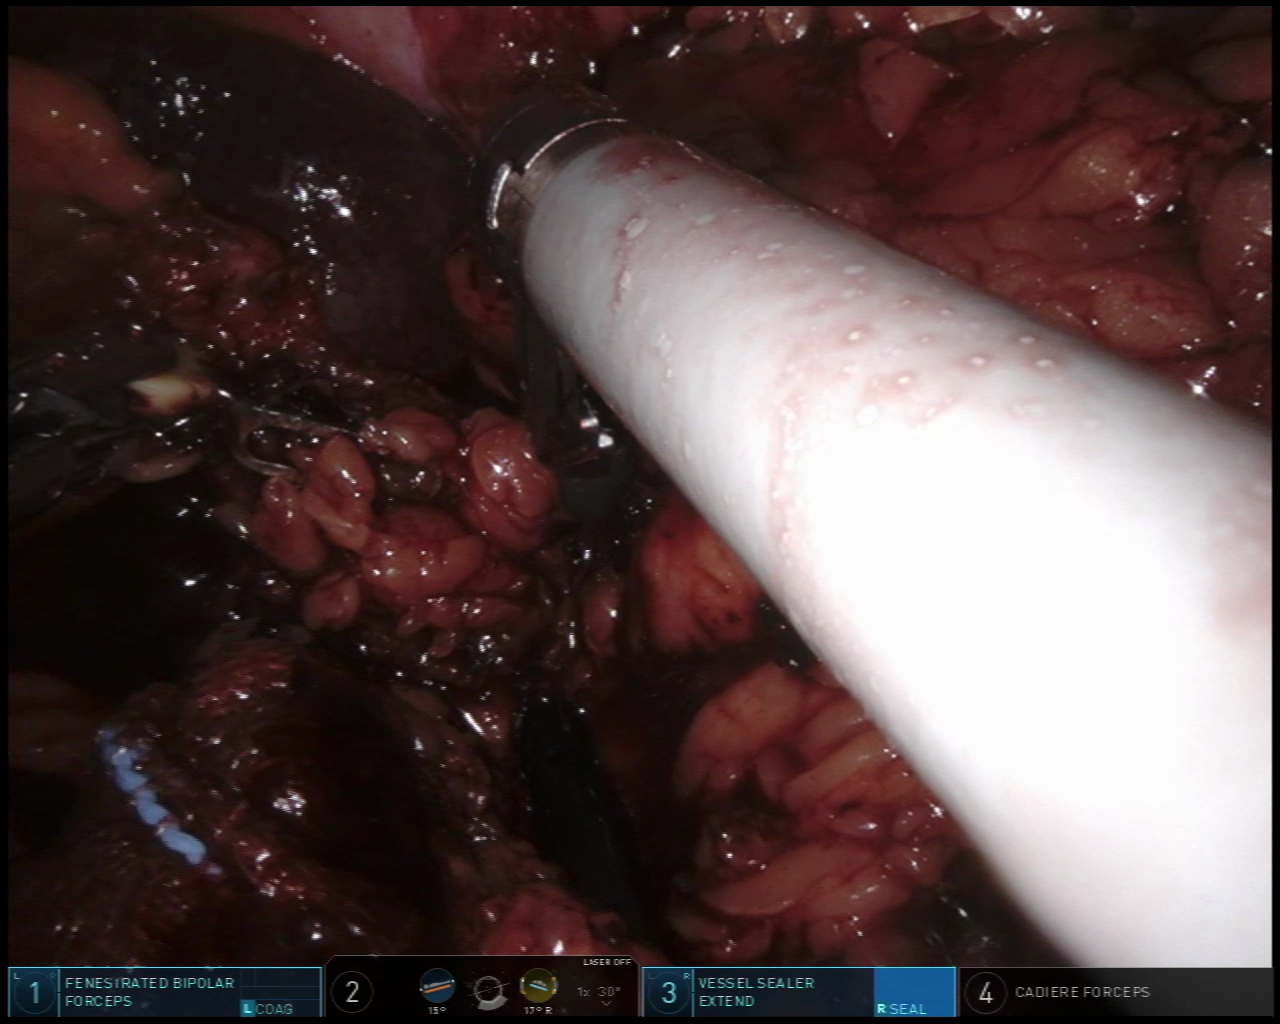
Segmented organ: spleen
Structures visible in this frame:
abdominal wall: yes
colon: no
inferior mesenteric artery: no
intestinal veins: no
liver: no
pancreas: no
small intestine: no
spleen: yes
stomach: no
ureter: no
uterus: no
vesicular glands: no